Question: I am new to hibernate and i have some troubles creating criteria to get data from database. So here we go: I have the following tables in the database:

User entity
'''
@Entity
@Table(name = "usertbl")
public class User implements DomainModel {
@Id
@Column(name = "id")
@GeneratedValue(strategy = GenerationType.AUTO)
private int id;
private String username;
private String password;
private String firstname;
private String lastname;
private String address;
private Date dob;
private String email;
private String phonenumber;
private int rank;
private String paypalAccount;
@OneToMany(fetch = FetchType.EAGER, mappedBy = "user")
@JsonManagedReference
@Cascade({CascadeType.SAVE_UPDATE, CascadeType.DELETE})
private Set<Item> items = new HashSet<Item>();
//getters & setters
}
'''
Auction entity
'''
@Entity
@Table(name = "auctiontbl")
public class Auction implements DomainModel {
@Id
@GeneratedValue(strategy = GenerationType.AUTO)
private Integer id;
@ManyToOne
@JoinColumn(name = "itemid")
@JsonBackReference
@Fetch(FetchMode.JOIN)
private Item item;
private Date startDate;
private Date endDate;
private Float reservedPrice;
//getters and setters
}
'''
Item entity
'''
@Entity
@Table(name = "itemtbl")
public class Item implements DomainModel {
@Id
@Column(name = "id")
@GeneratedValue(strategy = GenerationType.AUTO)
private Integer id;
private String name;
private String description;
@ManyToOne(fetch = FetchType.EAGER)
@JoinColumn(name = "userid", nullable = false)
@JsonBackReference
private User user;
private String picture1;
private String picture2;
private String picture3;
@ManyToOne(fetch = FetchType.EAGER)
@JoinColumn(name = "categoryid", nullable = false)
@JsonBackReference
private Category category;
private Status status;
@OneToMany(fetch = FetchType.EAGER, mappedBy = "item")
@Cascade({CascadeType.SAVE_UPDATE, CascadeType.DELETE})
@JsonManagedReference
@BatchSize(size = 10)
@Fetch(FetchMode.JOIN)
private Set<Auction> auctions = new HashSet<Auction>();
//getters and setters
}
'''
Then i have to create a query to get all auctions that are matching a certain criteria : to have price between 2 bounds - restriction for entity auction , to have a specific description - restriction for the entity item and to belong to a certain category - restriction for entity category. And i am not able to do that correctly and my application fails with the error: 'could not resolve property: price of: online_auction.domain_model.Item;' This is what I've tried so far:
'''
@Override
public List<Aution> getAuctionsByRefineAndSearch(Integer categoryId,
String text, Float startPrice, Float endPrice)
throws EntityNotFoundException {
List<Auction> foundAuctions = new ArrayList<Auction>();
Criteria criteria = getCurrentSession()
.createCriteria(Auction.class).createCriteria("item");
// check if the parameters are not null
// check if the text is not null
if (text != null) {
criteria.add(Restrictions
.disjunction()
.add(Restrictions.like("name", "%" + text + "%",
MatchMode.ANYWHERE))
.add(Restrictions.like("description", "%" + text + "%",
MatchMode.ANYWHERE)));
}
if (categoryId != null) {
criteria.createCriteria("category").add(
Restrictions.eq("id", categoryId));
}
// check if the startPrice are not null
if (startPrice != null) {
criteria.add(Restrictions.ge("price", startPrice));
}
// check if endPrice is not null
if (endPrice != null) {
criteria.add(Restrictions.le("price", endPrice));
}
criteria.setResultTransformer(Criteria.DISTINCT_ROOT_ENTITY);
foundAuctions = criteria.list();
if (foundAuctions.size() > 0) {
return foundAuctions;
} else {
throw new EntityNotFoundException(
"Fixed prices matching criteria can not be found");
}
}
'''
And i also get duplicate data from database. I suppose that the problem is with the mapping. Can you refer with some suggestions on how to do this correctly?
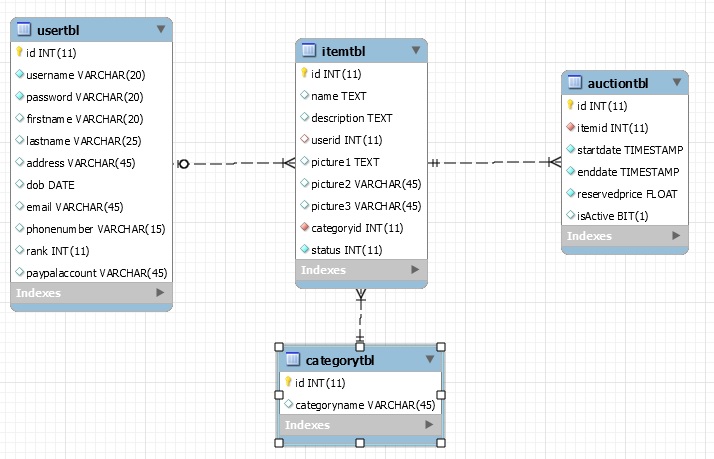
Answer: I figured how to get rid of the error, but i am not sure if this is the right way to do that. This is what I've done:
'''
@Override
public List<Auction> getAuctionByRefineAndSearch(Integer categoryId,
String text, Float startPrice, Float endPrice)
throws EntityNotFoundException {
boolean notNull = false;
List<Auction> foundAuctions = new ArrayList<Auction>();
Criteria criteria = getCurrentSession().createCriteria(Auction.class);
// check if the parameters are not null
// check if the startPrice are not null
if (startPrice != null) {
System.out.println("startPrice=" + startPrice);
criteria.add(Restrictions.ge("reservedPrice", startPrice));
}
// check if endPrice is not null
if (endPrice != null) {
System.out.println("endPrice=" + endPrice);
criteria.add(Restrictions.le("reservedPrice", endPrice));
}
// check if the text is null
if (text != null) {
notNull = true;
criteria.createCriteria("item").add(
Restrictions
.disjunction()
.add(Restrictions.like("name", "%" + text + "%",
MatchMode.ANYWHERE))
.add(Restrictions.like("description", "%" + text
+ "%", MatchMode.ANYWHERE)));
}
// check if categoryId is not null
if (categoryId != null) {
if (notNull) {
criteria.createCriteria("category").add(
Restrictions.eq("id", categoryId));
} else {
criteria.createCriteria("item").createCriteria("category")
.add(Restrictions.eq("id", categoryId));
}
}
criteria.setResultTransformer(Criteria.DISTINCT_ROOT_ENTITY);
foundAuctions = criteria.list();
if (foundAuctions.size() > 0) {
return foundAuctions;
} else {
throw new EntityNotFoundException(
"Auctions matching criteria can not be found");
}
}
'''